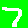
Digit: 7